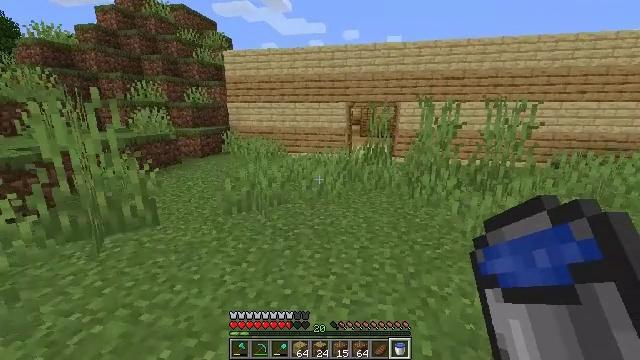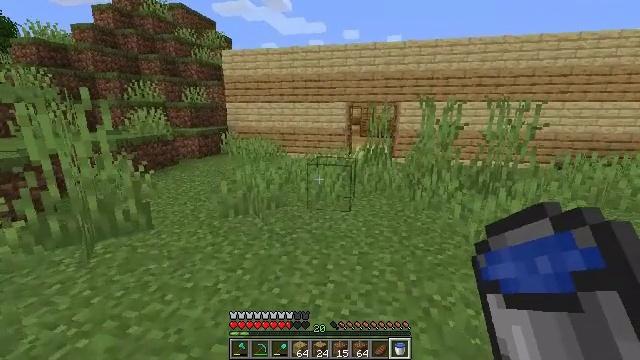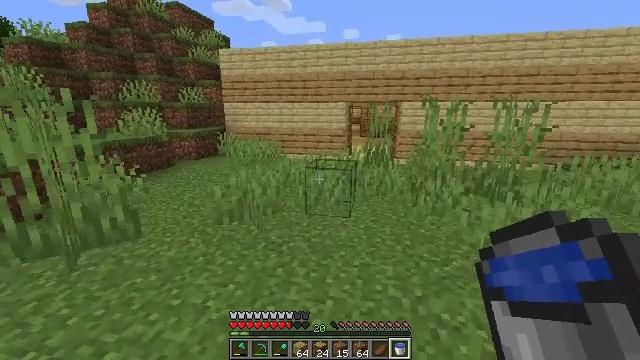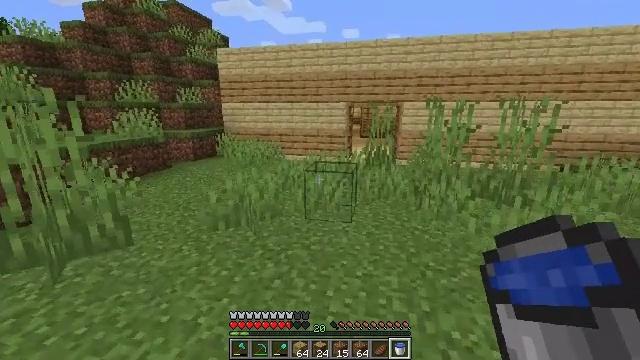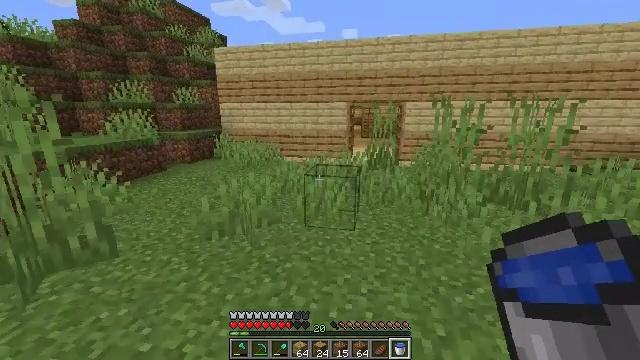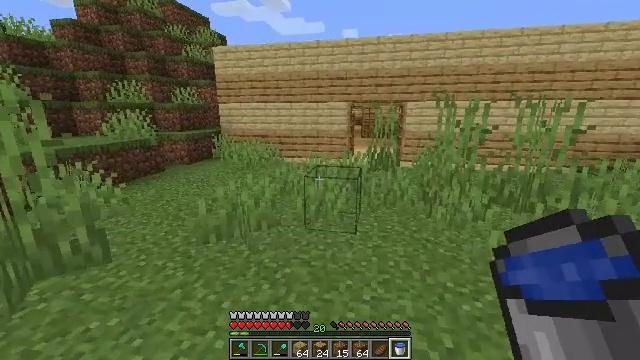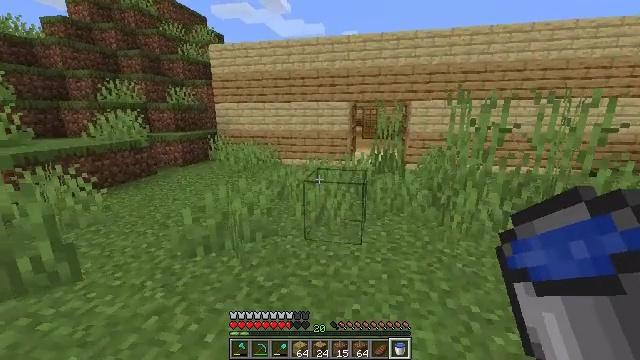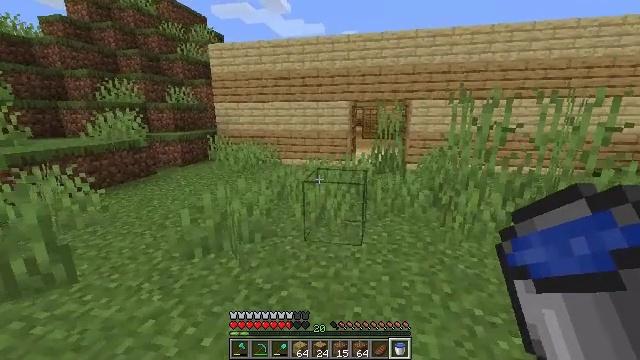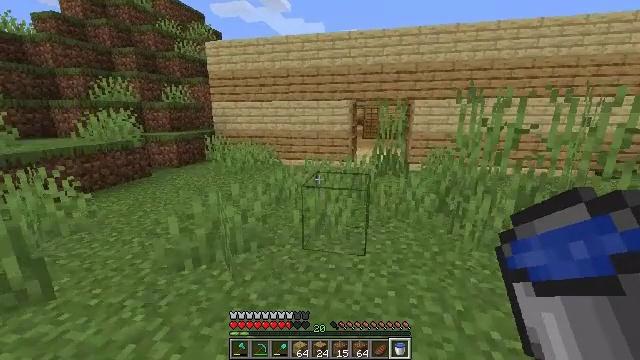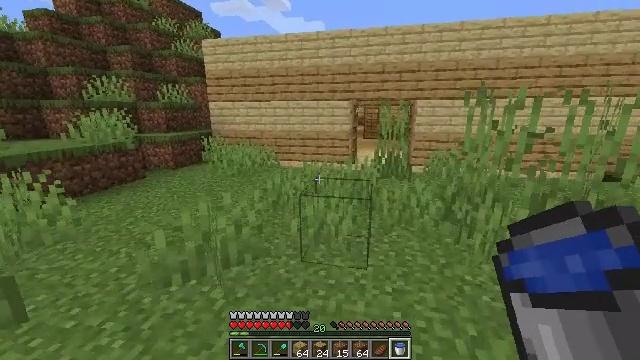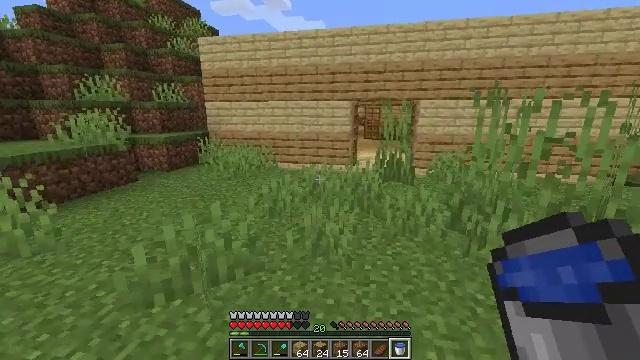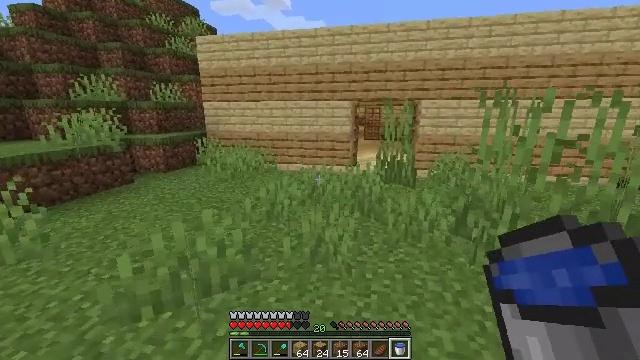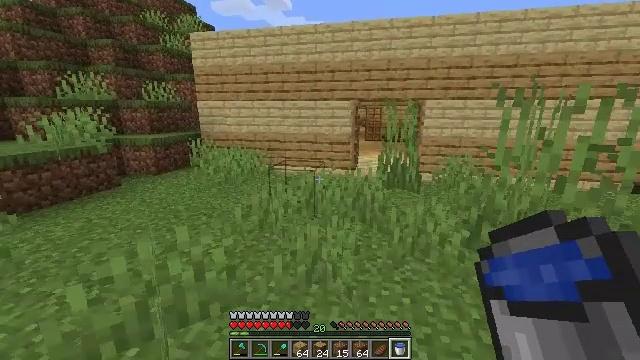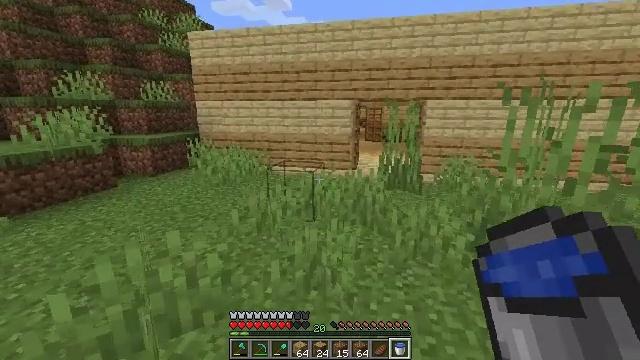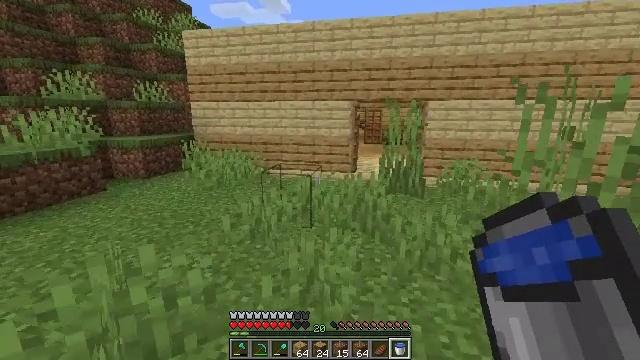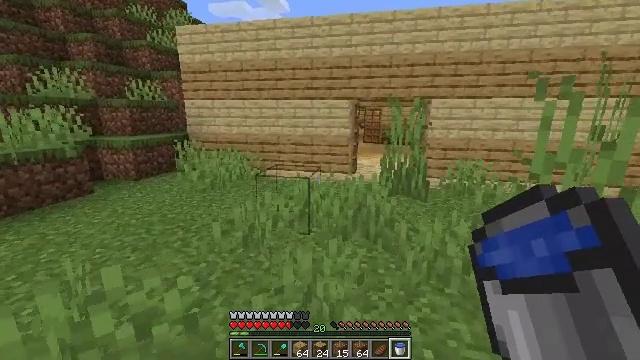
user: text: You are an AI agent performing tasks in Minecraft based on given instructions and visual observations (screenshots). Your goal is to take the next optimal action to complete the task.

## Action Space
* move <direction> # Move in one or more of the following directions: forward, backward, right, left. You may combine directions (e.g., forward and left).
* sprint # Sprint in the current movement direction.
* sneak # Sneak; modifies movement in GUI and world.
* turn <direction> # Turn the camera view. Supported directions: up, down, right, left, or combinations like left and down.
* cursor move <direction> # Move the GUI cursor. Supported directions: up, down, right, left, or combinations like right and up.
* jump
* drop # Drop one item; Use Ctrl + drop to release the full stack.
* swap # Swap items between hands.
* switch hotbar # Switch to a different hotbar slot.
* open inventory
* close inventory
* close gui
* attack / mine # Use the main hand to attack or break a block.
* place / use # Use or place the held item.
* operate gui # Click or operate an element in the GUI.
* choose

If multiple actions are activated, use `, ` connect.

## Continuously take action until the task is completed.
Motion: motion action
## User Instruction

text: Create a stone hoe using the crafting table.
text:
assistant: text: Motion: move forward
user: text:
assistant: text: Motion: move forward
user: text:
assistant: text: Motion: move forward
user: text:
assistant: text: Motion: move forward
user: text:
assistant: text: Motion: move forward
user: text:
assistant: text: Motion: move forward
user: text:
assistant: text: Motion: move forward
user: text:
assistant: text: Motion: move forward
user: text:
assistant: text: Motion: move forward
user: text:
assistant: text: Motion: move forward
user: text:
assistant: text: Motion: move forward
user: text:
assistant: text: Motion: move forward
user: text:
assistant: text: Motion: move forward
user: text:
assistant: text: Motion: move forward
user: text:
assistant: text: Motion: move forward
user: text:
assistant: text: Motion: move forward and move right, turn right
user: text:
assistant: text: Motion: move forward and move right, turn right and up
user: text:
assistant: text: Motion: move forward and move right, turn left
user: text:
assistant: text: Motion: move forward
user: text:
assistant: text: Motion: move forward
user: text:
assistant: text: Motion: move forward, turn right
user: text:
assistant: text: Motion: move forward
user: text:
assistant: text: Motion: move forward
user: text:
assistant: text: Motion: move forward, turn right
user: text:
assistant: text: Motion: move forward, turn right
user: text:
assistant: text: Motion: move forward, turn right
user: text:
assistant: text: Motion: move forward
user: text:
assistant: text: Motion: move forward
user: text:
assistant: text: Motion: move forward
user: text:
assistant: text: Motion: move forward